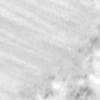
Label: no_change